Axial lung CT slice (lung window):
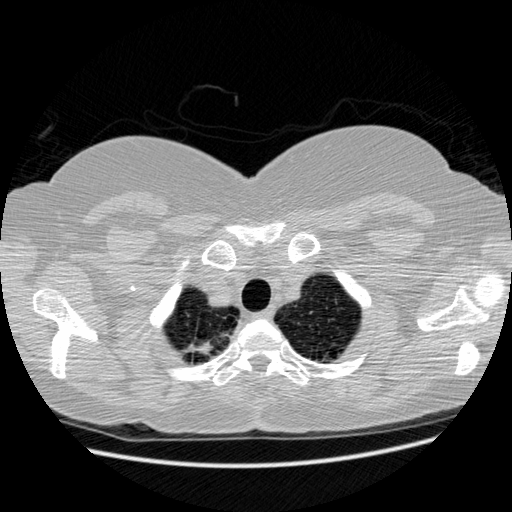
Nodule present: no